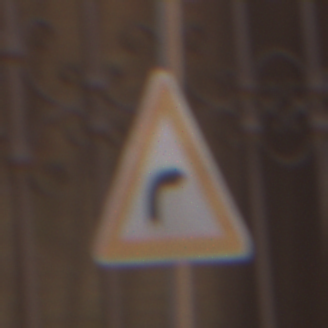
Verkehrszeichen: KurveRechts
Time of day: MorningAfternoon
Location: Outdoor (Urban)
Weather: Clear
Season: NotSpecified
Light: Natural